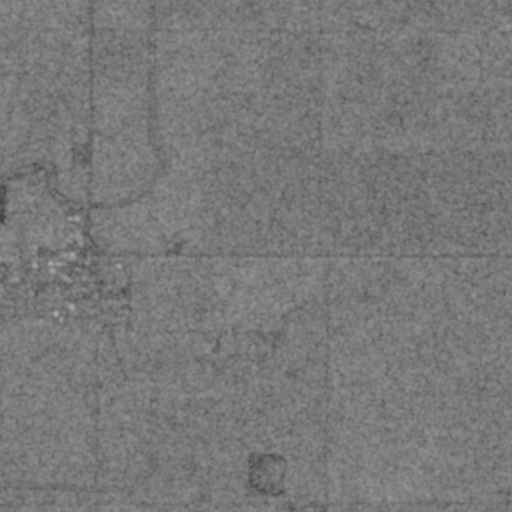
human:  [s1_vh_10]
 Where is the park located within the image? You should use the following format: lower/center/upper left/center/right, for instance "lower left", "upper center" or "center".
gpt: The park is located in the center left of the image.
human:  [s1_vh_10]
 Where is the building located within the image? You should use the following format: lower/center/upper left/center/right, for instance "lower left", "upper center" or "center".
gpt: The building is located in the center left of the image.
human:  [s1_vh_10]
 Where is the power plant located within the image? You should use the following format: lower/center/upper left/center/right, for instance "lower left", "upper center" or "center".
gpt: There is no power plant in the image.

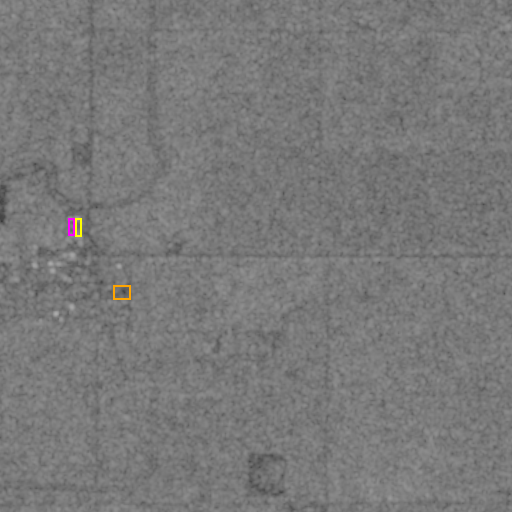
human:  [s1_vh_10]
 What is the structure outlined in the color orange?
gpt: The structure outlined in orange is a park.
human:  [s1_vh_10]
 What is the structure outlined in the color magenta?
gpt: The structure outlined in magenta is a building.
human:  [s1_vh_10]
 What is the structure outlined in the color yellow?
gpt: The structure outlined in yellow is a building.
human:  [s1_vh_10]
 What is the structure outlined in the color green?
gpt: There is no green outline.